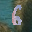
Label: 6